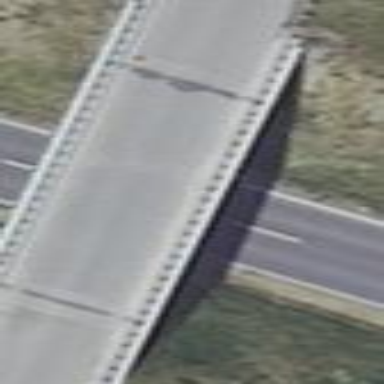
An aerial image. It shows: Man-made bridge.